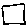
Label: square